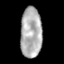
Tissue: skin
Cell type: Endothelial cells
Senescence score: 0.8359
Nuclear area (px): 1050
Mean DAPI intensity: 175.8